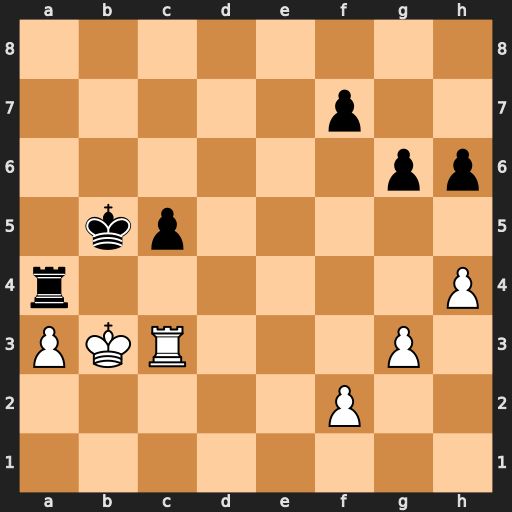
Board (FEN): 8/5p2/6pp/1kp5/r6P/PKR3P1/5P2/8
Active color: w
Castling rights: -
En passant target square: -
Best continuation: Rxc5+ Kxc5 Kxa4